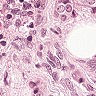
Metastatic tissue present: yes